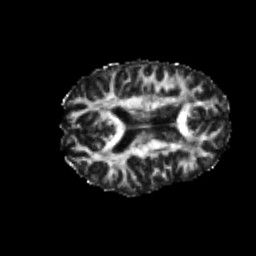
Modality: FA
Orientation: axial
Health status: healthy
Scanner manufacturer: philips
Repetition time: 7.39 s
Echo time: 0.08599 s